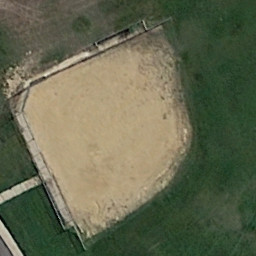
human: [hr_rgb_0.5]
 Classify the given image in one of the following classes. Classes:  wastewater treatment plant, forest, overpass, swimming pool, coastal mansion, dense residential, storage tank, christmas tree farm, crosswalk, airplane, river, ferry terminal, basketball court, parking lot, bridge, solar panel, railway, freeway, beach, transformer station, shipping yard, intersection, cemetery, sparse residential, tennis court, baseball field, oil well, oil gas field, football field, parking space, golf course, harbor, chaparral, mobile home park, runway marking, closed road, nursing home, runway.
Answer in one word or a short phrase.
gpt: baseball field